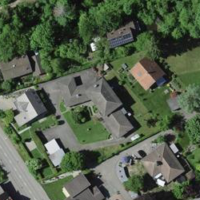
EUNIS habitat code: 55
Species observed at this site:
Galeopsis tetrahit